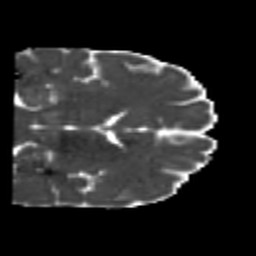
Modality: MD
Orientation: coronal
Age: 24
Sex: male
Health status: healthy
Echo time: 0.074 s